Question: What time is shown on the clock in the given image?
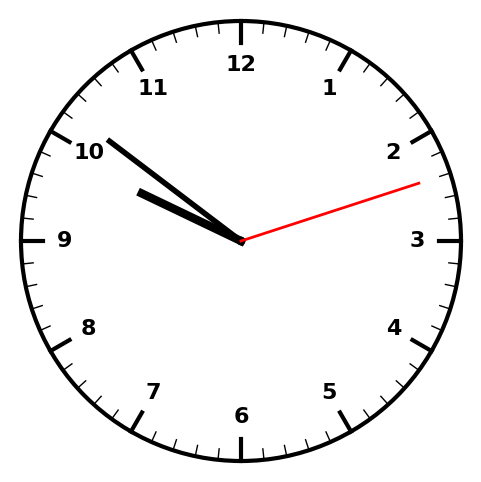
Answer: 09:51:12